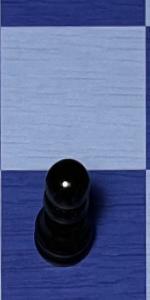
Label: Pawn_Black